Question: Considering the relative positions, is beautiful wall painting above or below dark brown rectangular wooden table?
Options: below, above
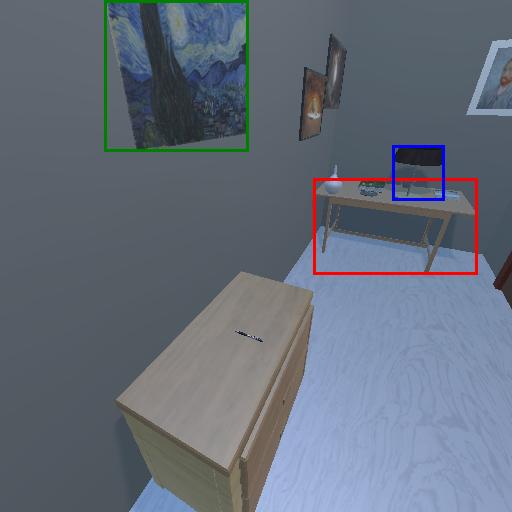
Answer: below